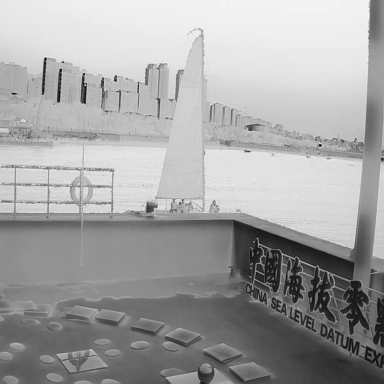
There are two objects shown in the infrared image, including a sailboat, and a bulk_carrier.